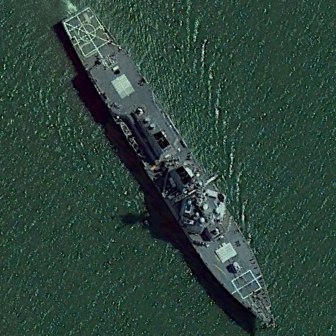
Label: Arleigh_Burke-class_destroyer